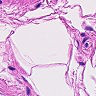
Metastatic tissue present: no